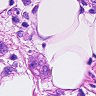
Metastatic tissue present: yes